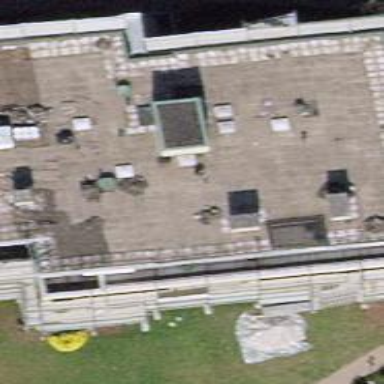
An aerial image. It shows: Flat-roofed apartment building with light grey roofing.